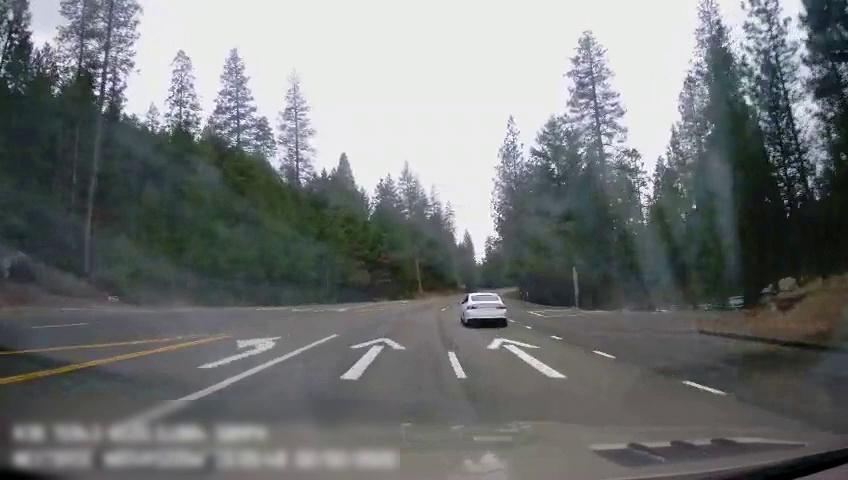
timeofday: Day
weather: Cloudy
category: Drivable Space
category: Vehicles | Car
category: Lanes | Opposite Lane
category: Lanes | Opposite Lane
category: Lanes | Opposite Lane
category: Lanes | Alternate Lane
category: Lanes | Current Lane
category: Lanes | Current Lane